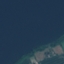
Label: SeaLake